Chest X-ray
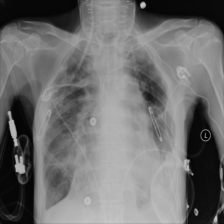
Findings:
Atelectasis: negative
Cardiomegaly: negative
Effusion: negative
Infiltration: negative
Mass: negative
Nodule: negative
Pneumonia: negative
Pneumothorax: negative
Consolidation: positive
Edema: negative
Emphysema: negative
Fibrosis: negative
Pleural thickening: negative
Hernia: negative